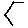
Label: hexagon